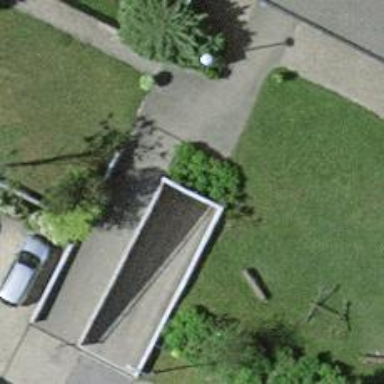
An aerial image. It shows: Retaining wall.